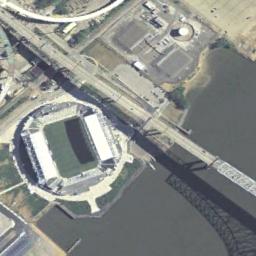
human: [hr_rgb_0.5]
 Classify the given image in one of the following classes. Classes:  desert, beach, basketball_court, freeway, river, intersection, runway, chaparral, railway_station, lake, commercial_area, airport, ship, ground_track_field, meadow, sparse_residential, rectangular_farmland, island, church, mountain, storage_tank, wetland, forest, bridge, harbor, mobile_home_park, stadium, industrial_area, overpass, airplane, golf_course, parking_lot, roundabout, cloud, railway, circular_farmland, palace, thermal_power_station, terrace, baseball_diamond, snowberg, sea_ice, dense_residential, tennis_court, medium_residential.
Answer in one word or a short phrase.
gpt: stadium